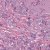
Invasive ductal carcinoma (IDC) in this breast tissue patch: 1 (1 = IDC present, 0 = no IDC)